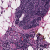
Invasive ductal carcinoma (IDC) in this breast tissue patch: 0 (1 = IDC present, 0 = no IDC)